Question: I have 'AJAX' load country city list as below screen shot. When continent is checked it will load it countries from the database.

Here when checked another continent it will load that related countries. But I want to keep both country list and show all countries.
My current js code is
'''
$("#continent input[type='checkbox']").click(function() {
if($(this).is(':checked')) {
var checked = $(this).val();
var type = 'country';
//alert(checked);
$.ajax({
type: "POST",
url: '<?php echo JURI::root(); ?>index.php?option=com_ajaxwork',
data: {country : checked, type :type},
beforeSend: function() {
$('#countries').html("<img src='/images/loading.gif' />");
},
success: function(e) {
$('#countries').html(e);
},
error: function() {
alert('it broke');
},
complete: function() {
// alert('it completed');
}
});
}
});
'''
And 'php' code is
'''
$countinent_id = $_POST['country'];
$query2 = "SELECT * FROM #__my_country WHERE continent_id = $countinent_id";
$db2 =& JFactory::getDBO();
$db2->setQuery($query2);
$rows2 = $db2->loadObjectList();
foreach ($rows2 as $value) {
print('
<fieldset class="loc_field">
<label>'.$value->country_name .'</label>
<input type="checkbox" name="jform[supplier_country_covered]['.$value->country_id.']" value="'.$value->country_id.'">
</fieldset>
');
}
'''
How do I load all countries at once when checked multiple check boxes at first column.
Thanks.
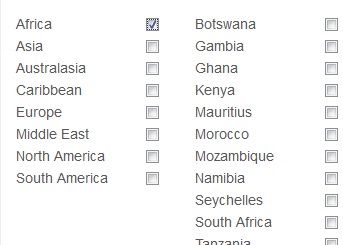
Answer: You can try adding continent id as a class to fieldset in your php code.
Then change your jQuery code to
'''
$("#continent input[type='checkbox']").click(function () {
if ($(this).is(':checked')) {
var checked = $(this).val();
var type = 'country';
//alert(checked);
$.ajax({
type: "POST",
url: '<?php echo JURI::root(); ?>index.php?option=com_ajaxwork',
data: { country: checked, type: type },
beforeSend: function () {
//you have to show this some other way
// $('#countries').html("<img src='/images/loading.gif' />");
},
success: function (e) {
$('#countries').append(e);
},
error: function () {
alert('it broke');
},
complete: function () {
// alert('it completed');
}
});
}
else {
var checked = $(this).val();
$('.' + checked).remove();
}
'''
});